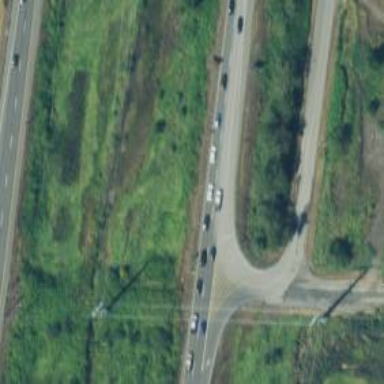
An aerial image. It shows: Trunk highway.